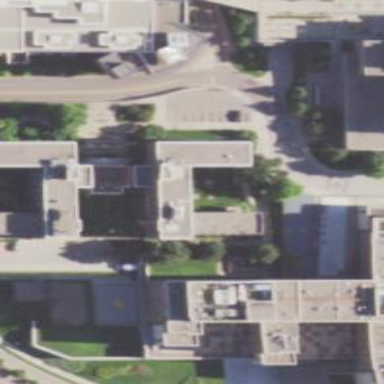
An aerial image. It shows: View of university building.